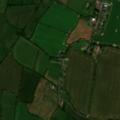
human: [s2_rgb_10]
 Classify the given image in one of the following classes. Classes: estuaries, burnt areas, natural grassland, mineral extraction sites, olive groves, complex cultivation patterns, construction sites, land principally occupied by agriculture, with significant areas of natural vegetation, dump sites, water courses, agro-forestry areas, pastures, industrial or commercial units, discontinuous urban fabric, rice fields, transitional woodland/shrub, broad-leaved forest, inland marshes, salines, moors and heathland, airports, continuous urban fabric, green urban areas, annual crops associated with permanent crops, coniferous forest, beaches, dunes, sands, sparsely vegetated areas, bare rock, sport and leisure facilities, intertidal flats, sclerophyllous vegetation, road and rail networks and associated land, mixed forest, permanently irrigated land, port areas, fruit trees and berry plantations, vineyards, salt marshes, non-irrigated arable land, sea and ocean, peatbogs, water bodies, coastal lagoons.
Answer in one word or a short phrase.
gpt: non-irrigated arable land, pastures